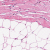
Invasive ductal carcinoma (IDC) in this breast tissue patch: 0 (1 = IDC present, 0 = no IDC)